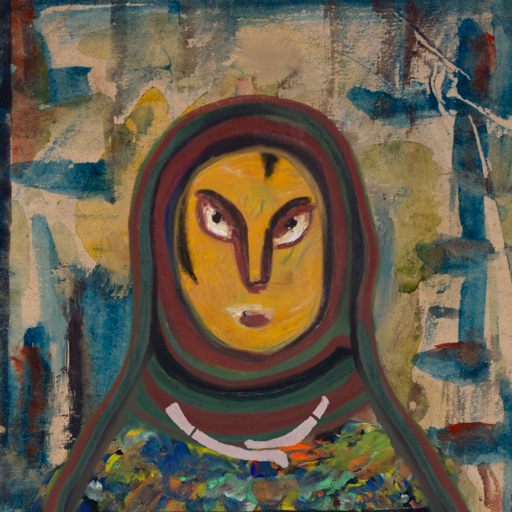
Background: Orphan, Head And Neck Front: After_Raid, Face Front: After_Raid, Bust: An_Impression, Hair Front: Roy_Bahadur, Head Accessory: After_Raid_Scarf, Second Necklace: Blank, Necklace: Hypocrite_2, Baby: Blank